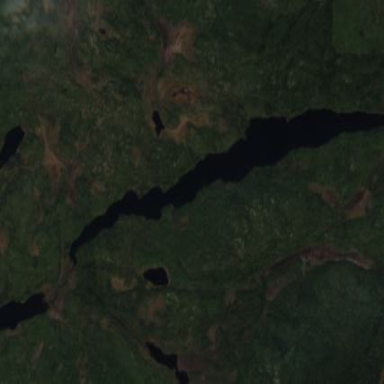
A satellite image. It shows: Serene lake.